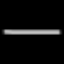
Label: line